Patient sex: F
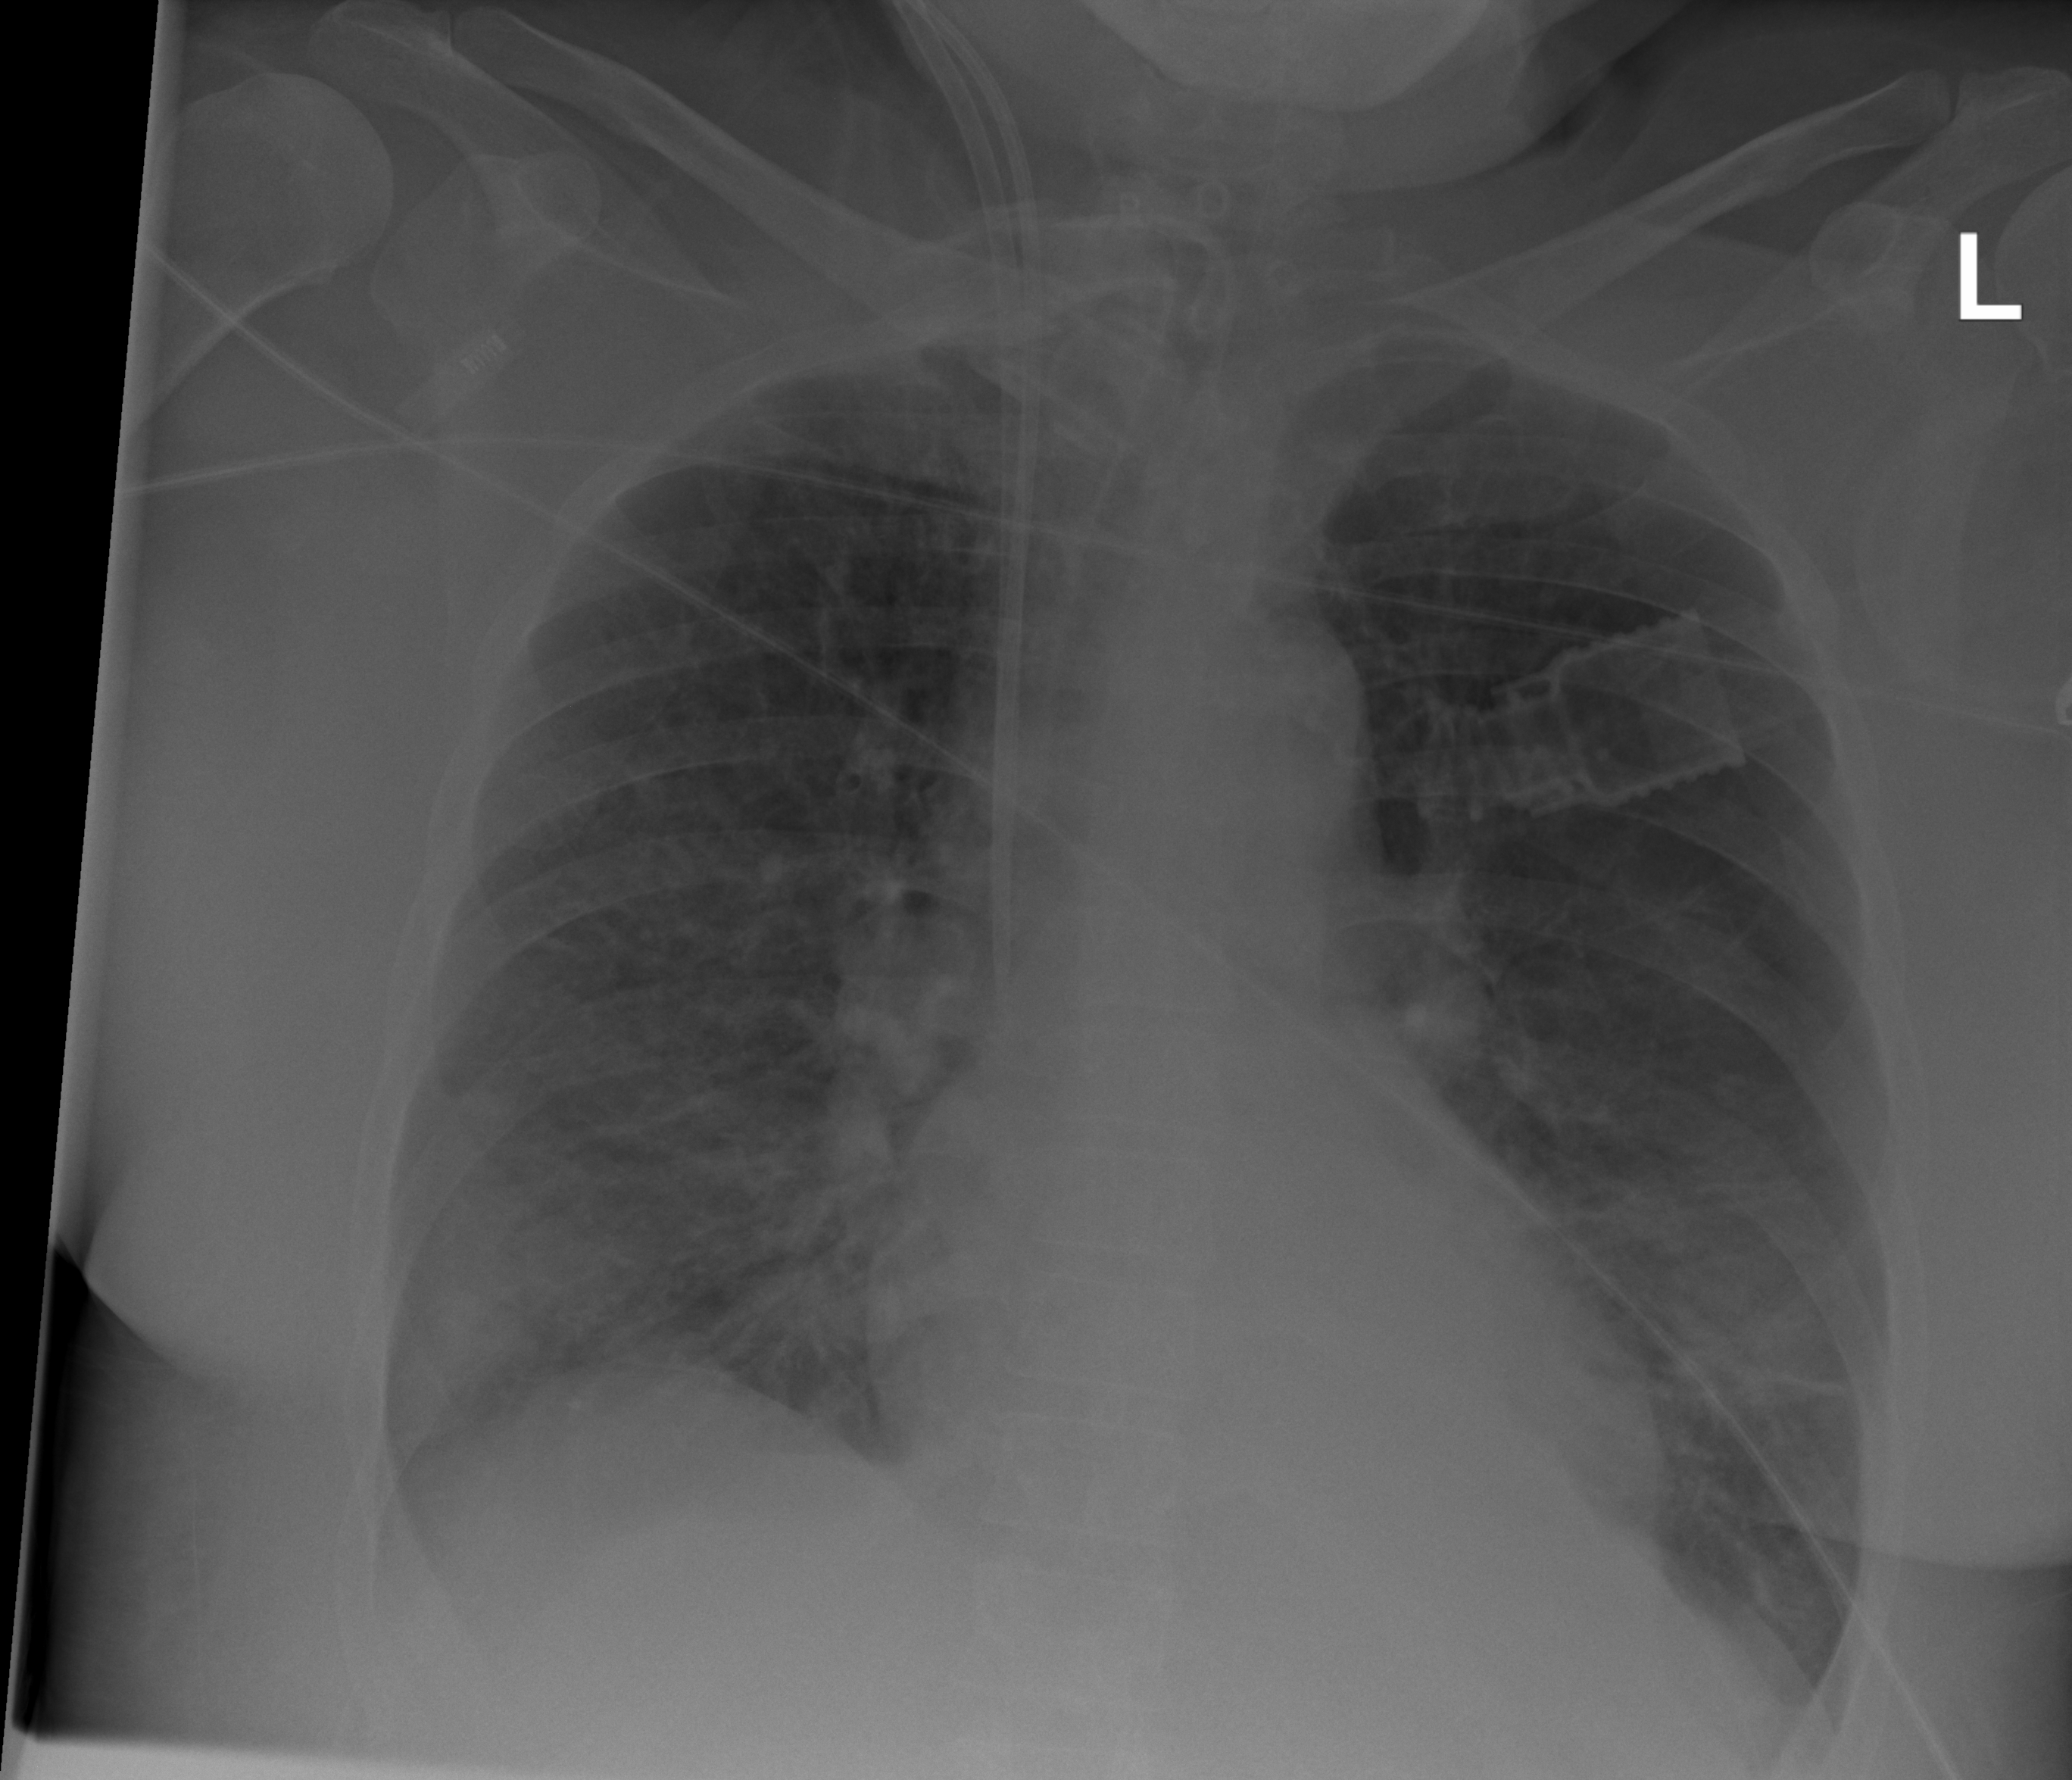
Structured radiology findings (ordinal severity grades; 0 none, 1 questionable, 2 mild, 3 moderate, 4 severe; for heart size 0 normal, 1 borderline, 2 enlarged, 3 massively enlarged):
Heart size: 0
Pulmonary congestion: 0
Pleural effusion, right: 2
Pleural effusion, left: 2
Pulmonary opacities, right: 2
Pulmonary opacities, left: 2
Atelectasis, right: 2
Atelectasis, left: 2